Question: For my iOS app I need a Fotoeditor. Therefore I set:
'''
imagePicker.allowsEditing = true
'''
Now I would like to change the size of the editable area.
Here is the editable area, but I need the size of the usable image different:

How can I change the size of this area to use a different size for the usable image area?
Here is my code for my PickerController
'''
@IBOutlet weak var preview: UIImageView!
let imagePicker = UIImagePickerController()
@IBAction func selectImage(_ sender: Any) {
imagePicker.allowsEditing = true
imagePicker.sourceType = .photoLibrary
present(imagePicker, animated: true, completion: nil)
}
override func viewDidLoad() {
super.viewDidLoad()
imagePicker.delegate = self
}
func imagePickerController(_ picker: UIImagePickerController, didFinishPickingMediaWithInfo info: [String : Any]) {
if let pickedImage = info[UIImagePickerControllerOriginalImage] as? UIImage{
preview.contentMode = .scaleAspectFit
preview.image = pickedImage
}
dismiss(animated: true, completion: nil)
}
func imagePickerControllerDidCancel(_ picker: UIImagePickerController) {
dismiss(animated: true, completion: nil)
}
'''
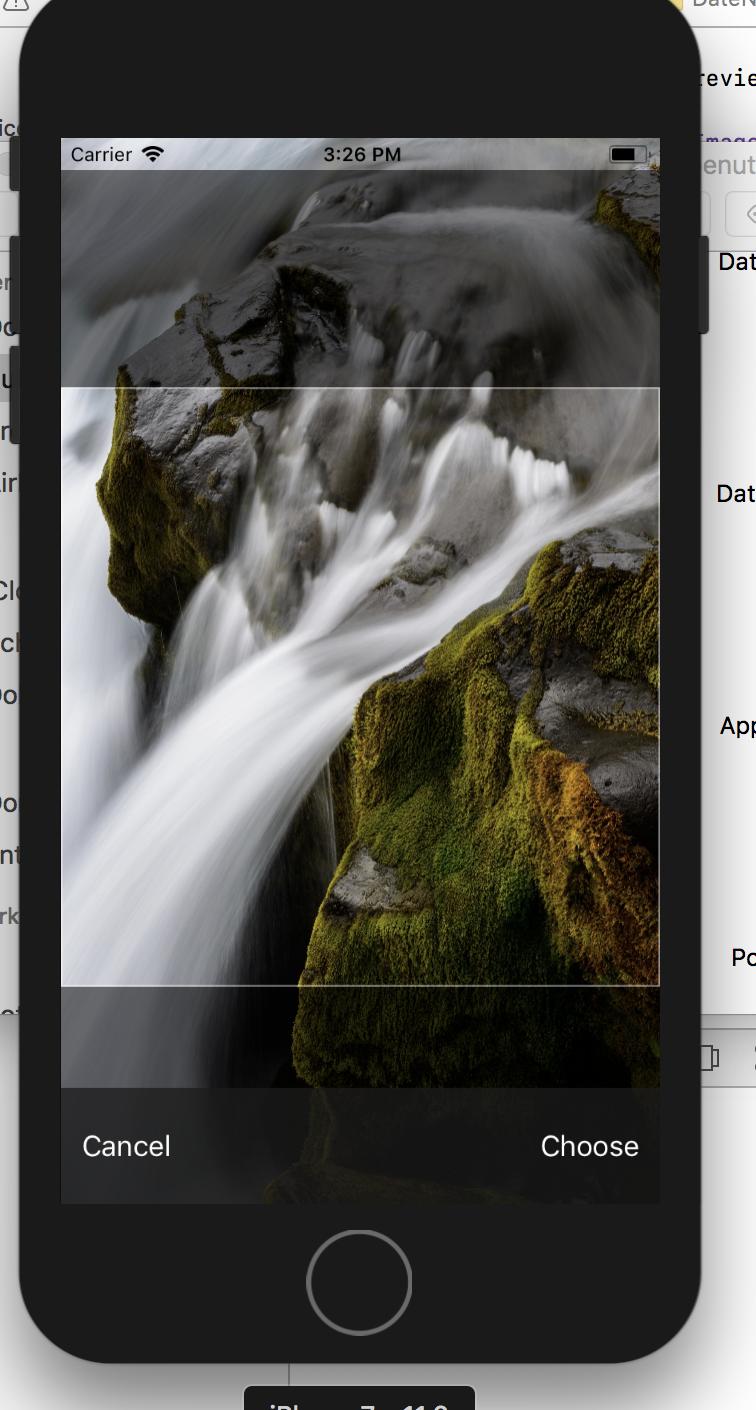
Answer: I was trying to save the edited image from the library or the camera and I didn't find anything on the web so I try this code and it works! Swift 4.2
'''
if let pickedImage = info[UIImagePickerController.InfoKey.editedImage] as? UIImage{
imageProfile.contentMode = .scaleAspectFit
imageProfile.image = pickedImage
}
'''
this lines of code have to be inside the function
'''
func imagePickerController(_ picker: UIImagePickerController, didFinishPickingMediaWithInfo info: [UIImagePickerController.InfoKey : Any]){}
'''